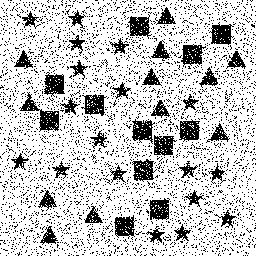
Squares: 12
Triangles: 12
Stars: 18
Total shapes: 42